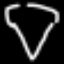
Label: diamond